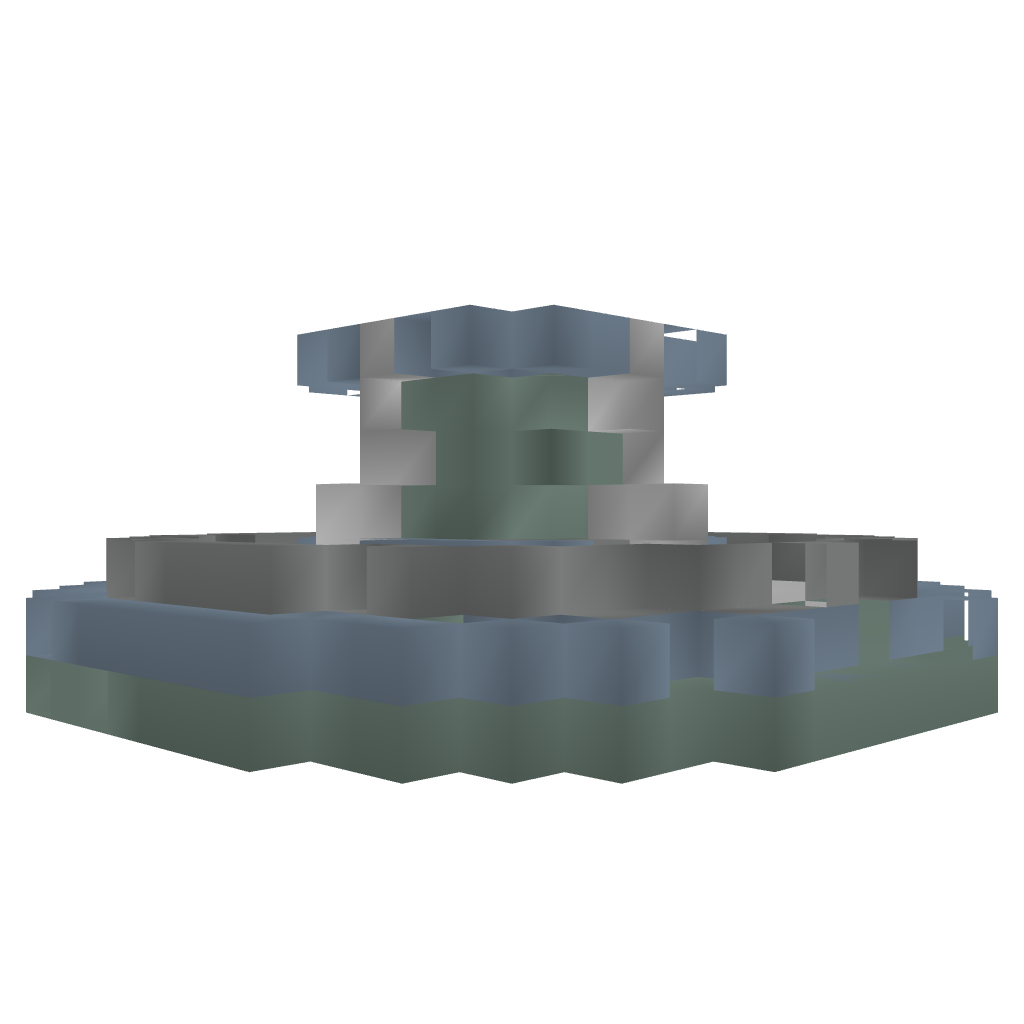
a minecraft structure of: Chafariz/Fonte - Fountain 02